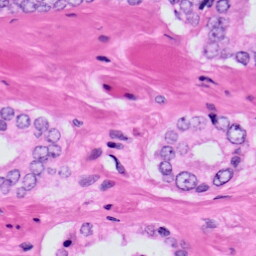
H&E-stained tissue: Prostate